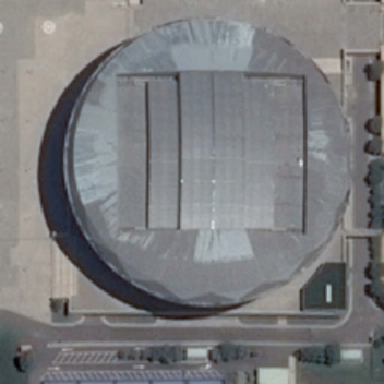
Some green trees are located near the building in the center of the gray circle .